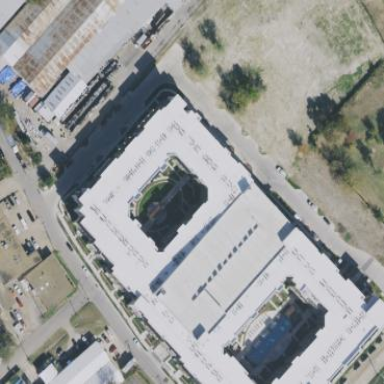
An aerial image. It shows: Multi-storey parking building.